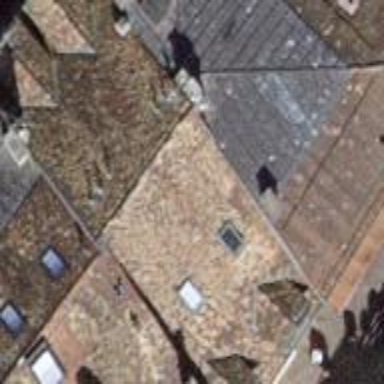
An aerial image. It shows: Gabled building with roof tiles oriented across.